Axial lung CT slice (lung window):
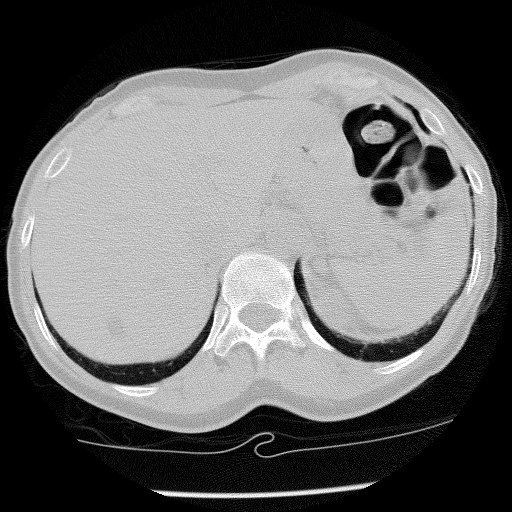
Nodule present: no